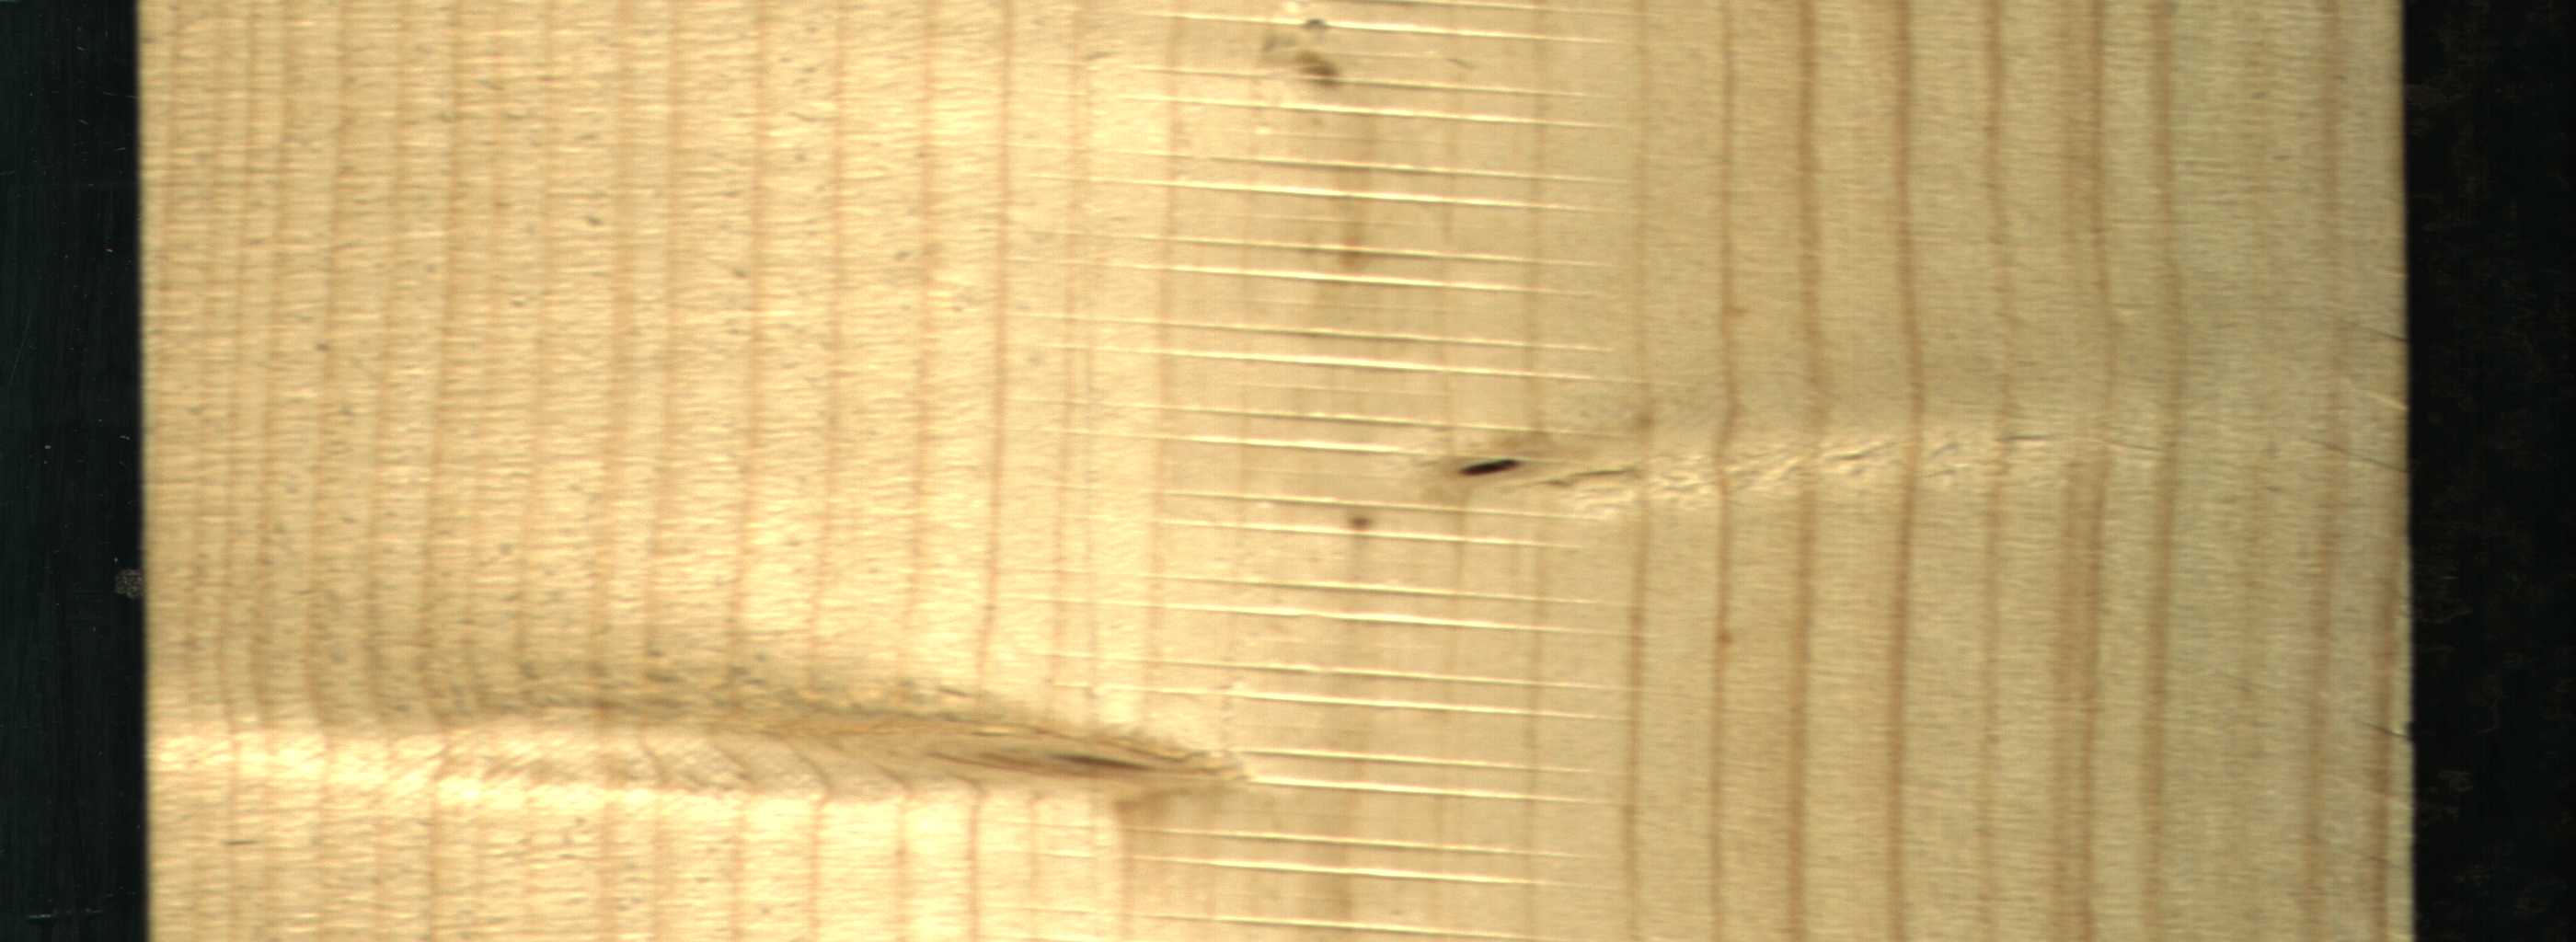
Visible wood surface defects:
Dead_Knot
Live_Knot